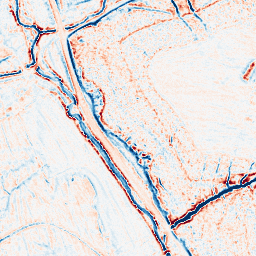
Category: edge_preserving
Decomposition family: bilateral
Decomposition parameters: d: 9
sigma_color: 75
sigma_space: 75
Upsampling method: quartic
Upsampling parameters: scale: 2
Upsampling scale: 2